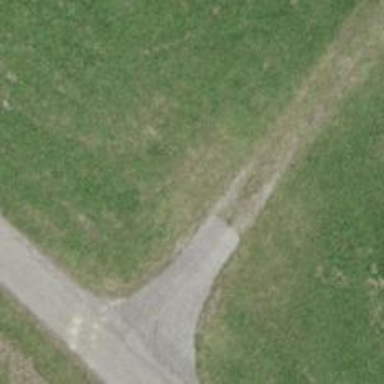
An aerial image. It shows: Paved track road with grade1 track type.